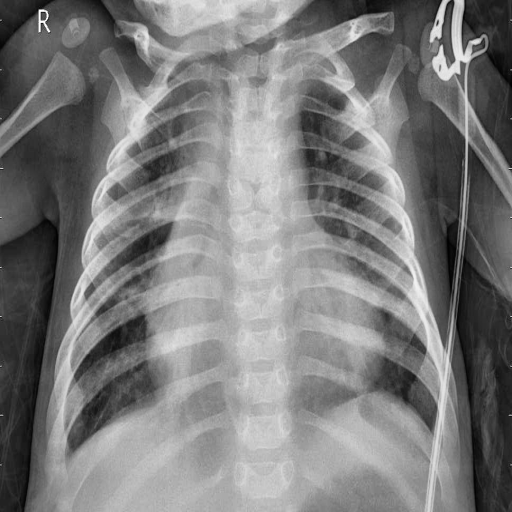
Finding: PNEUMONIA